Question: I want to add ComboBox type control in GridView, how is it possible just like that?

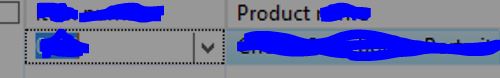
Answer: You add an enum control to the grid control (not GridView). Also adding a string field with relation to a table (a foreign key) will give a lookup which is similar to combobox.
A good starting point is reading about <URL>.